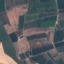
Label: PermanentCrop